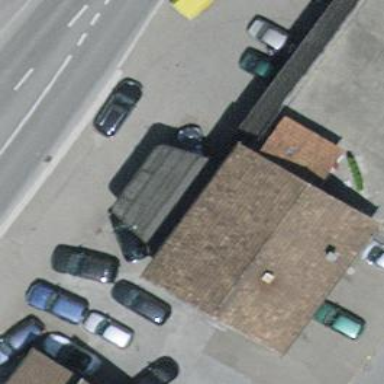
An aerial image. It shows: View of roof of building.